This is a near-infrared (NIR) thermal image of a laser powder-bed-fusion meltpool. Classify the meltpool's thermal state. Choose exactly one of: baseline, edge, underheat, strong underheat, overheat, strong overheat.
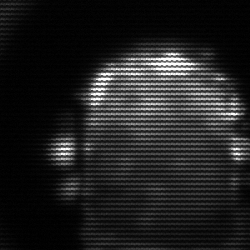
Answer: baseline